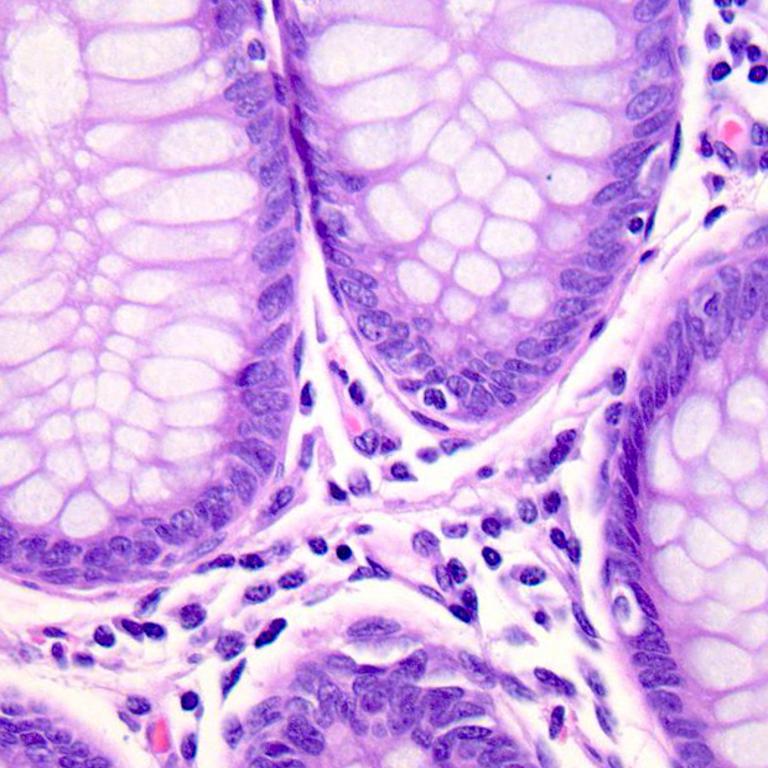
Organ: colon
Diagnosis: benign